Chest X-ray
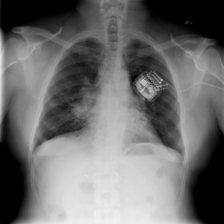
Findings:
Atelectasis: negative
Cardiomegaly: negative
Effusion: negative
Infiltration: negative
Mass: negative
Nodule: negative
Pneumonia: negative
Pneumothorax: negative
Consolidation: negative
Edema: negative
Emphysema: negative
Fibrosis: negative
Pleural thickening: negative
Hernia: negative